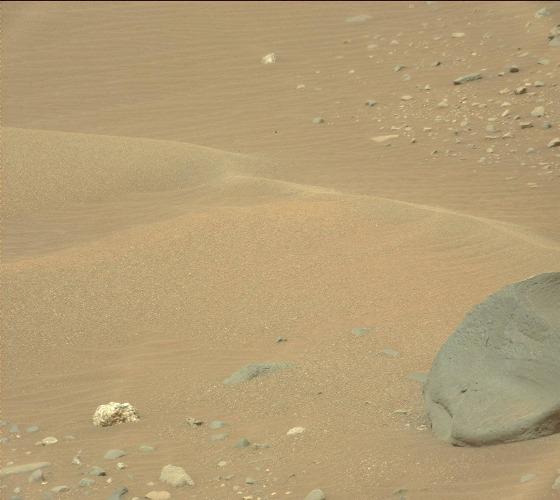
Terrain classes present: Gravel / Sand / Soil, Rock